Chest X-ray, PA view. Patient: 35 years old, sex M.
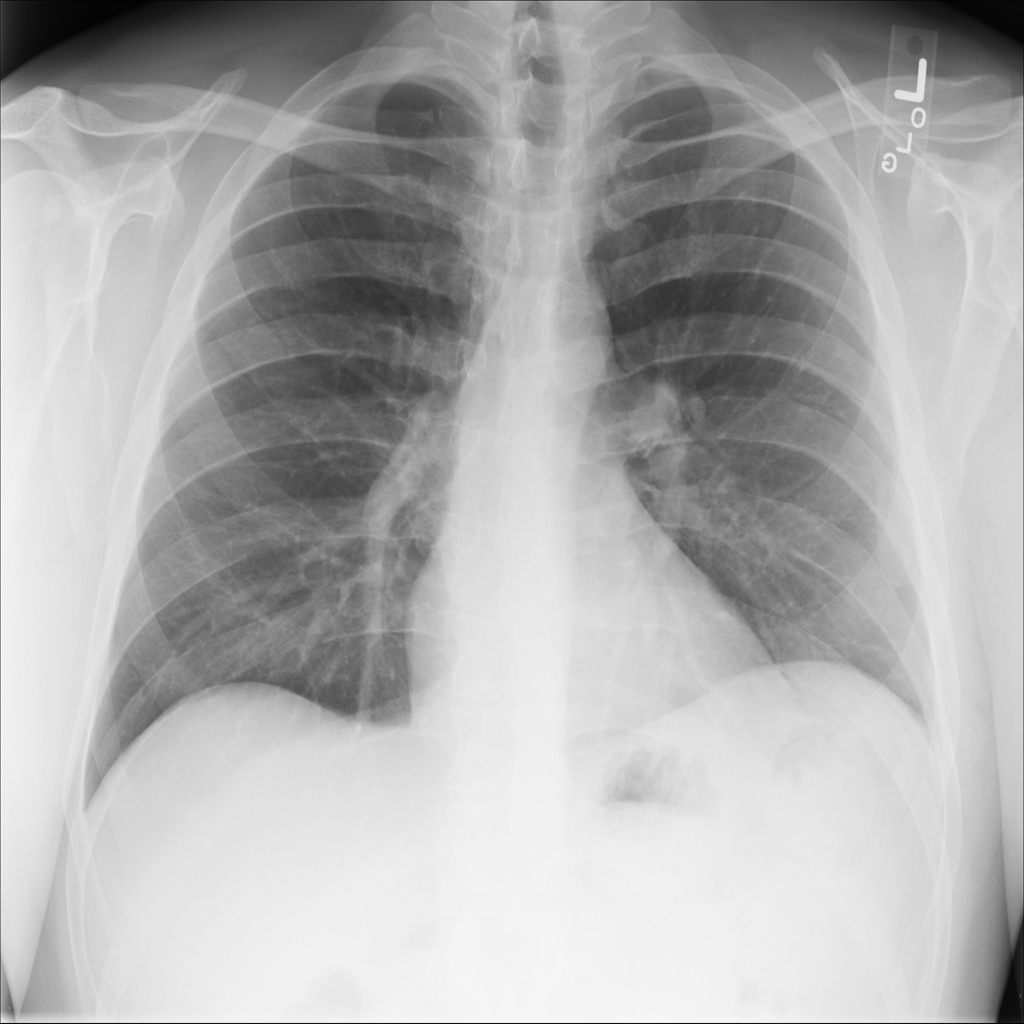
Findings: No Finding